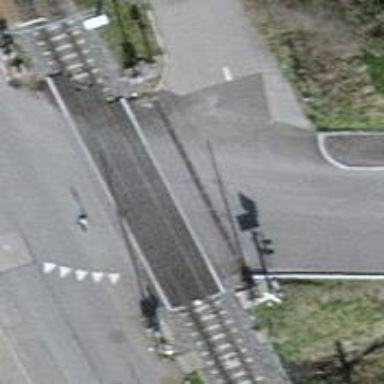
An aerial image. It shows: Full barrier level crossing along the railway.